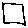
Label: square